Question: Problem :
Trying to create a layout looking like this one below where each portion is clickable and has separate entity.

Tried solution and problems with it :
create arc with canvas. Have to add the arc with stroke. Stroke is not clickable. Tried hacks from other answers but they don't seem to work.
<URL>
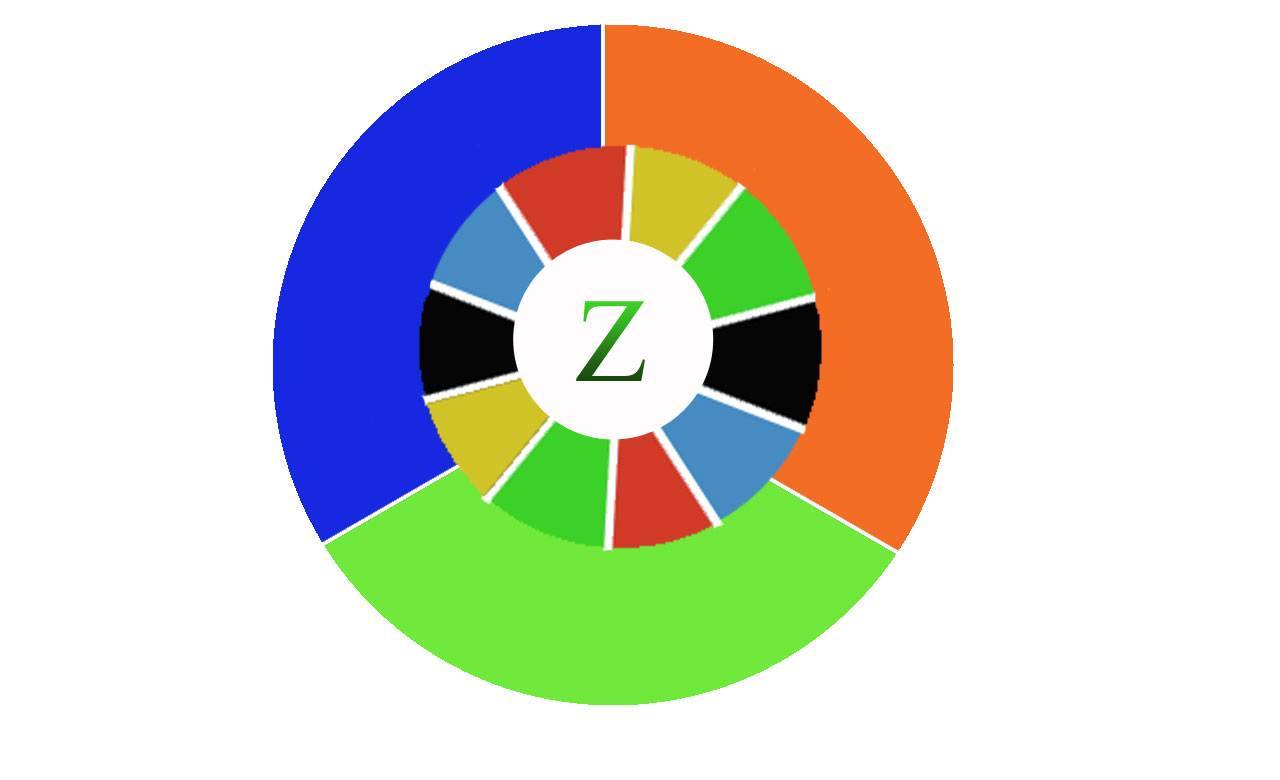
Answer: Instead of drawing with arcs, how about this:
- - - -
Layering will give you the visual "nesting" effect your looking for.
Layering will give you proper click control over each wedge-piece.